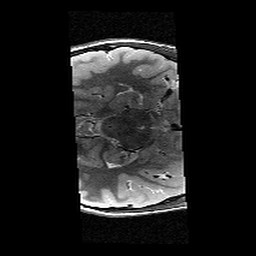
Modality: T2w
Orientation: axial
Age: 13
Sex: female
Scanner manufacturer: siemens
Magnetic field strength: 3 T
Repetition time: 8.46 s
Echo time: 0.067 s